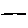
Label: line